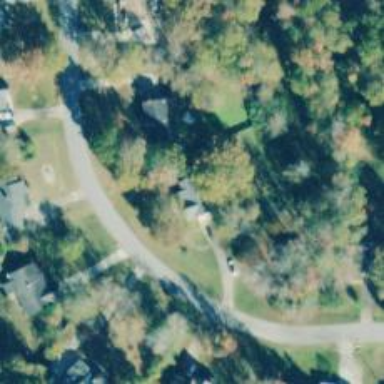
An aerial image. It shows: Simple house.